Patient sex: M
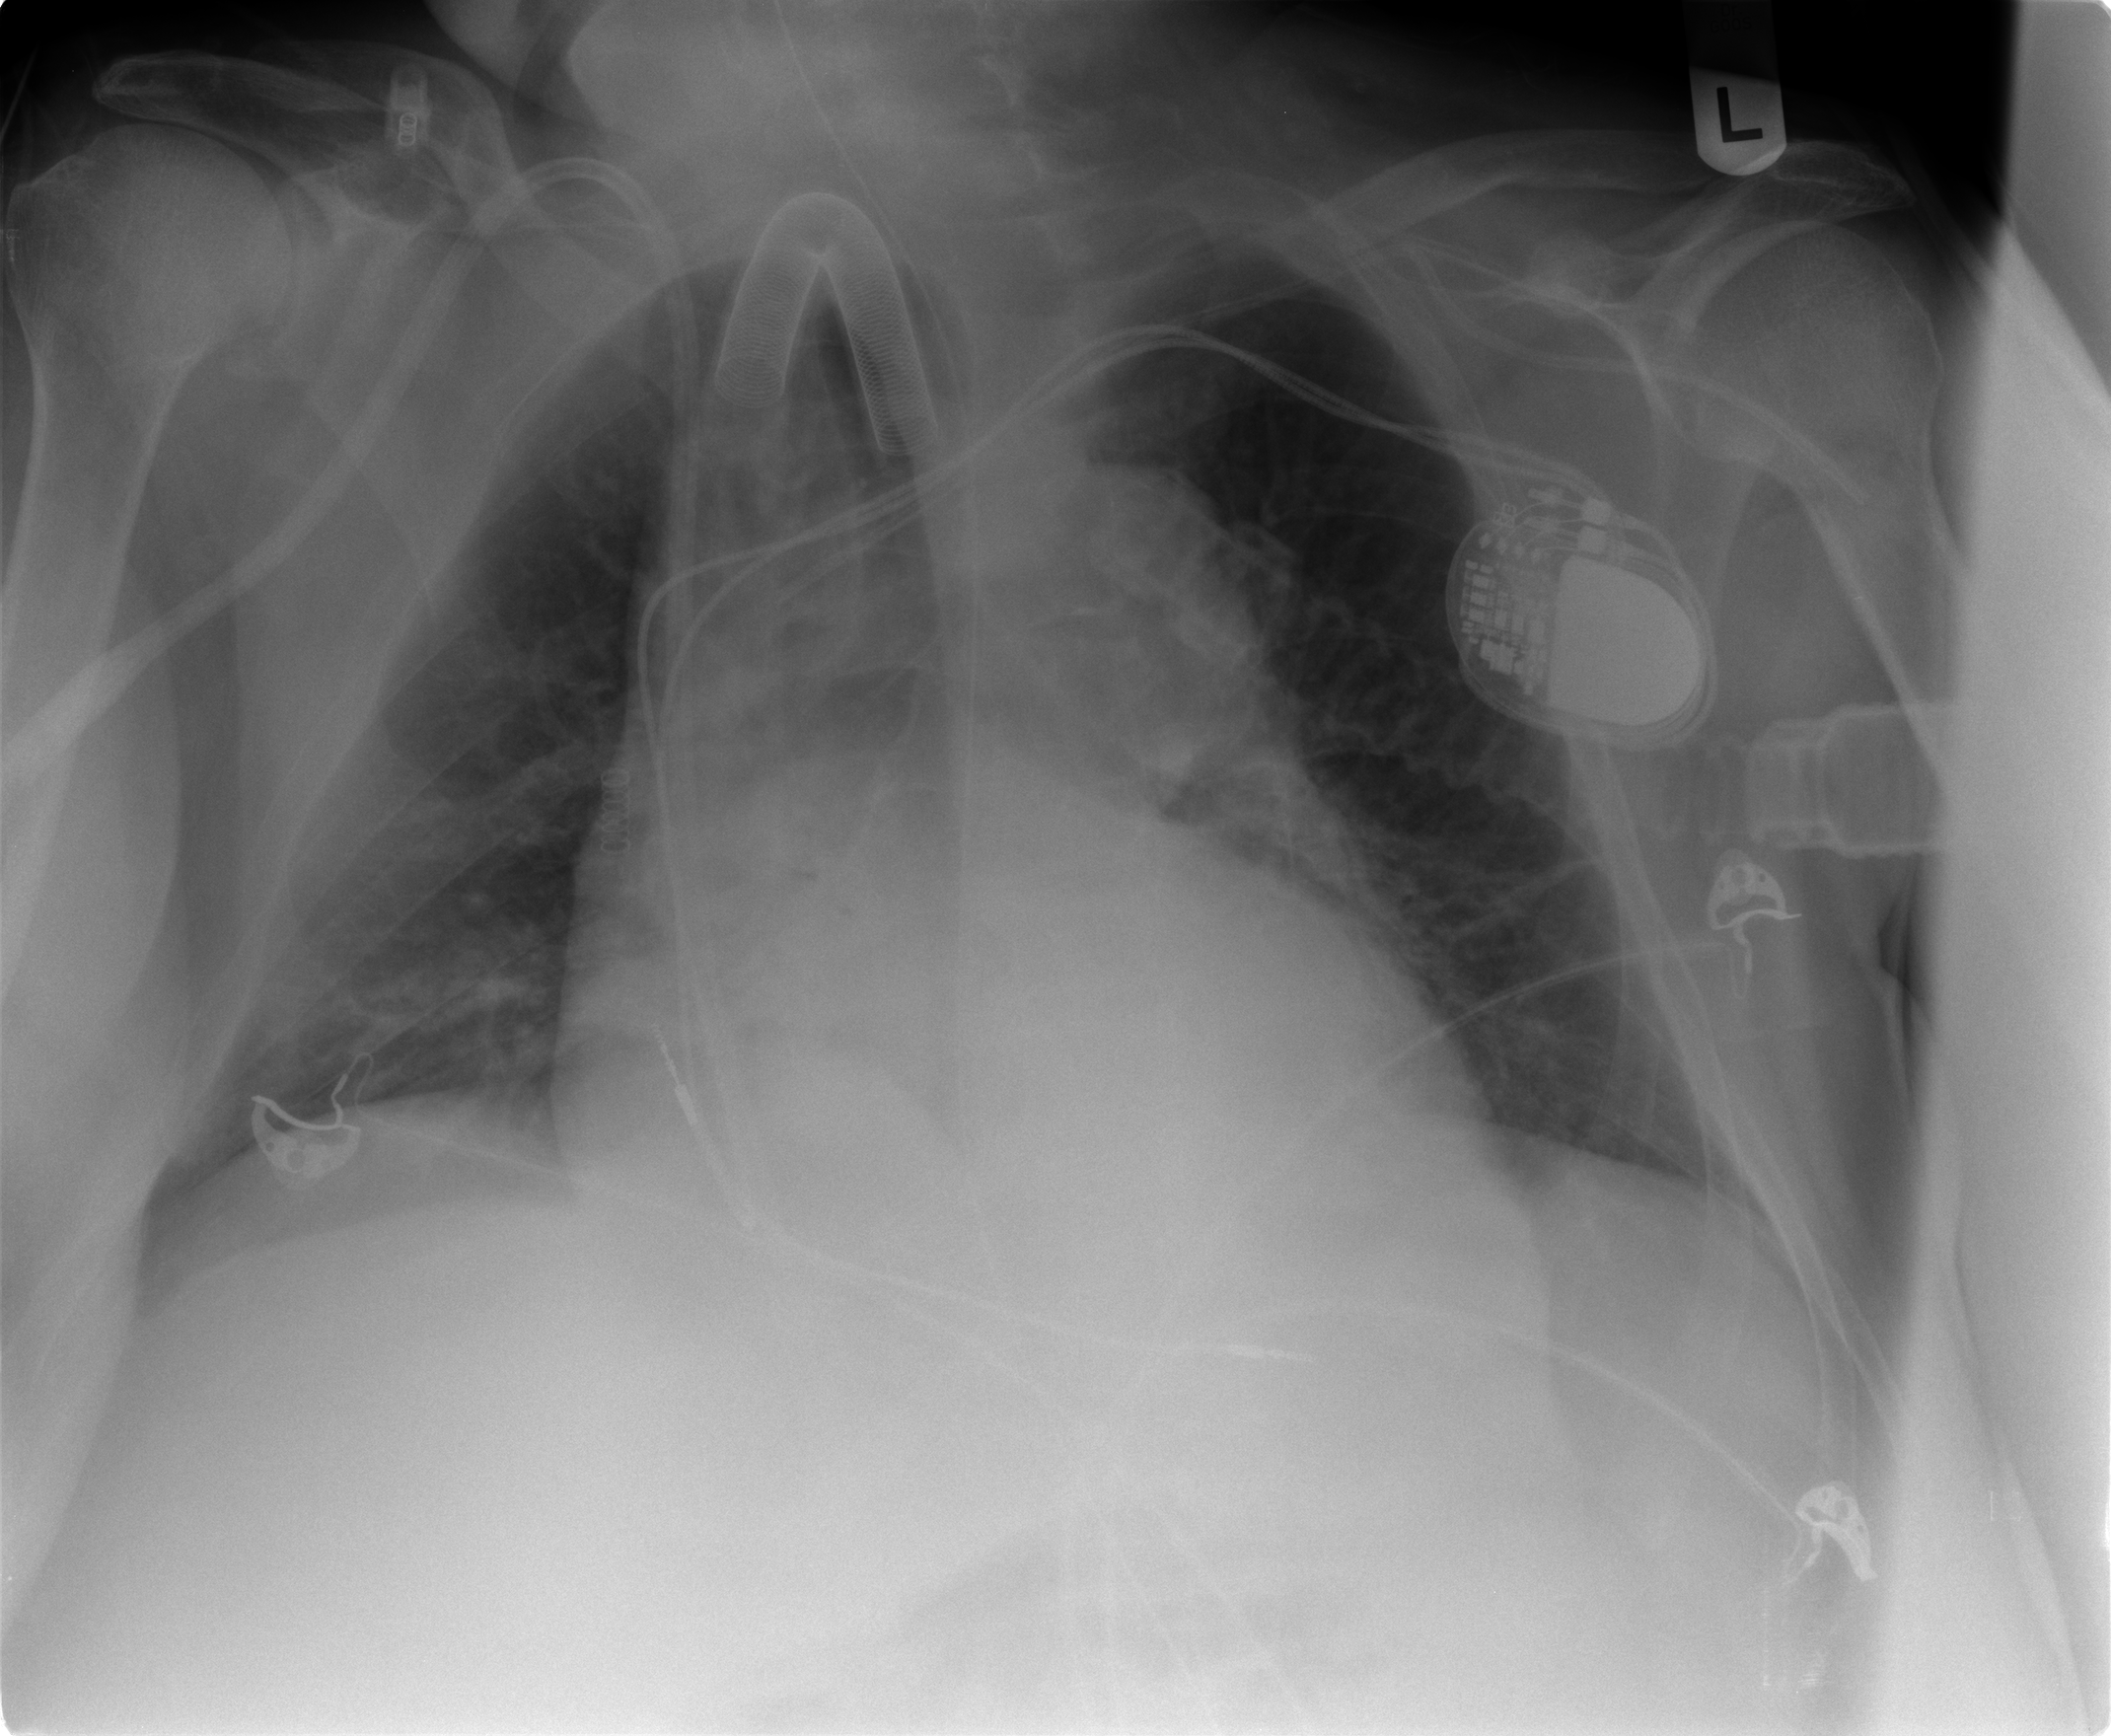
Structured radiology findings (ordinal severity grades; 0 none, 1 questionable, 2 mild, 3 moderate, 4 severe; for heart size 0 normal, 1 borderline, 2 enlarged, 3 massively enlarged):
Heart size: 2
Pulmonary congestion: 1
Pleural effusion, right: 1
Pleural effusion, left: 1
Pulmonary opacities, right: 2
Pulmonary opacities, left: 2
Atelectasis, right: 2
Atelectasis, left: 2